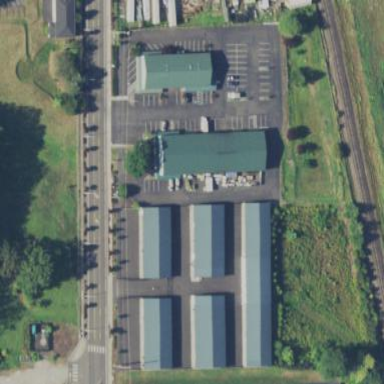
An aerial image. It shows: Commercial area with storage rental shop.